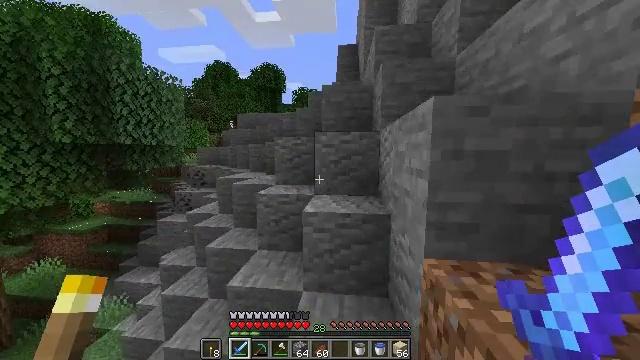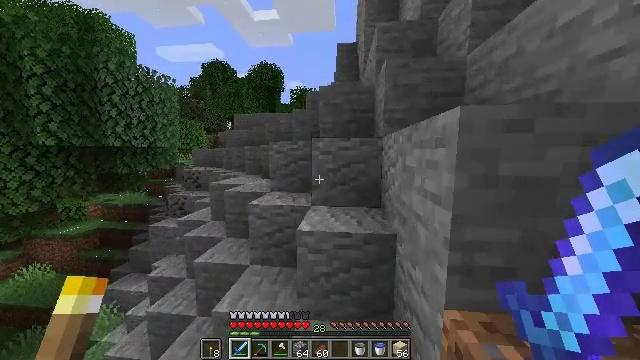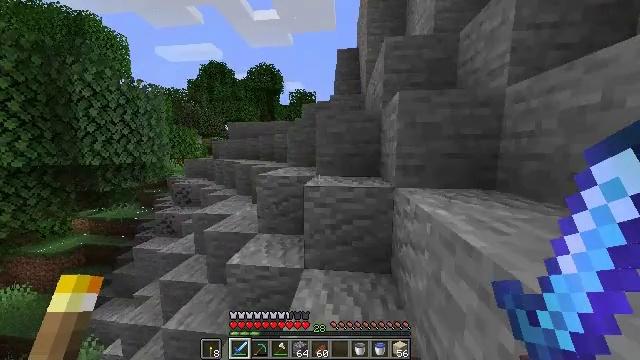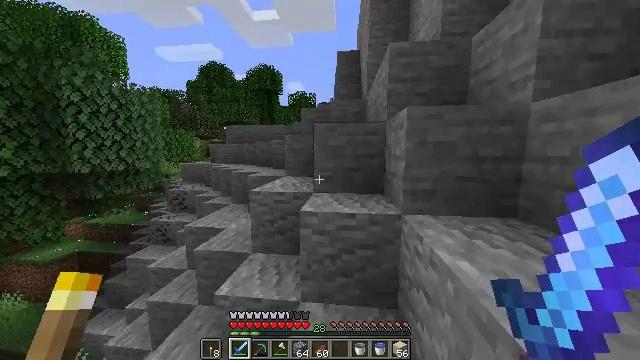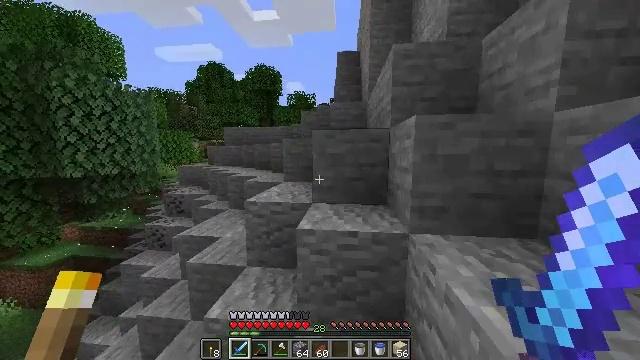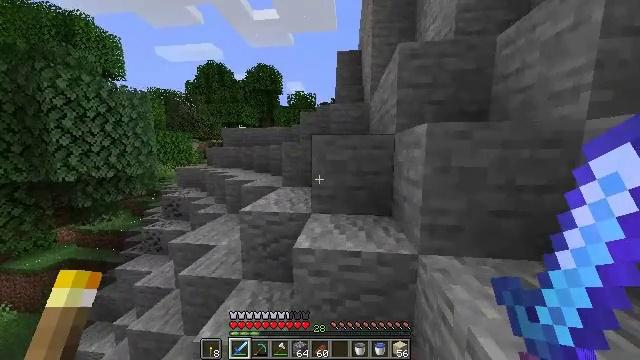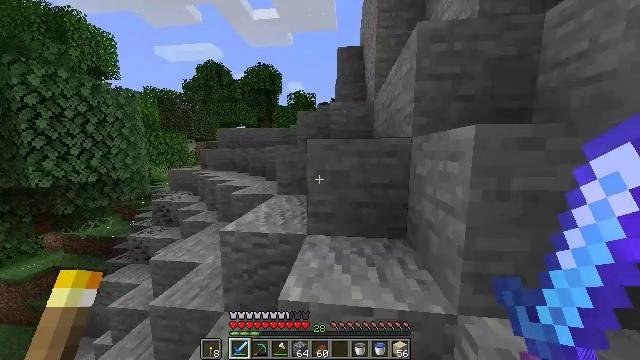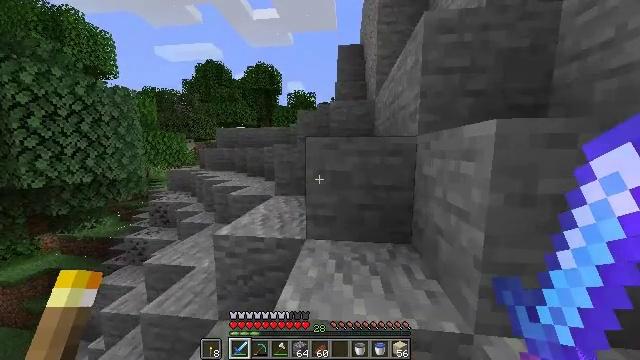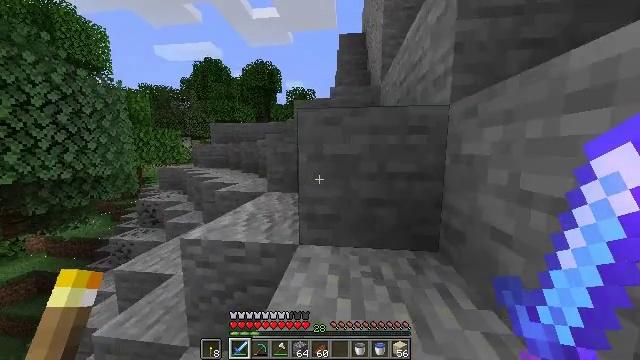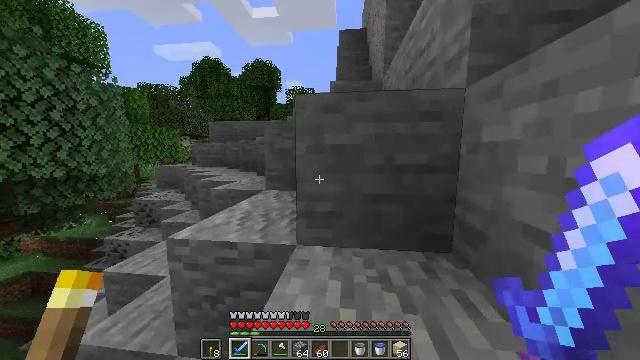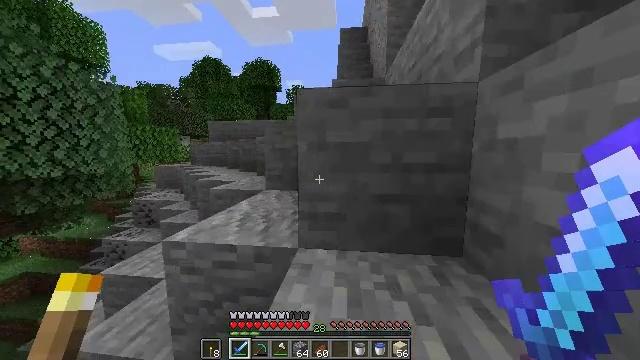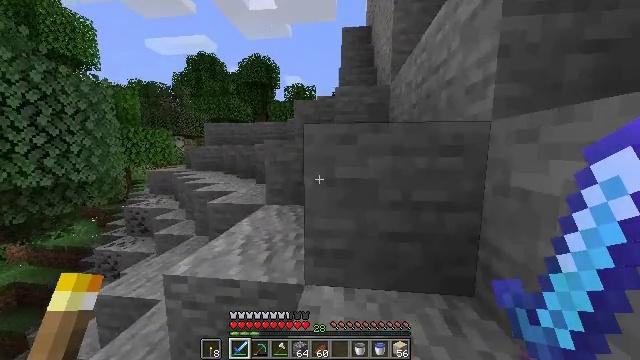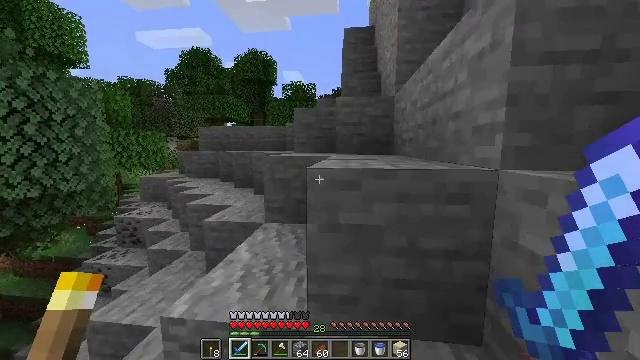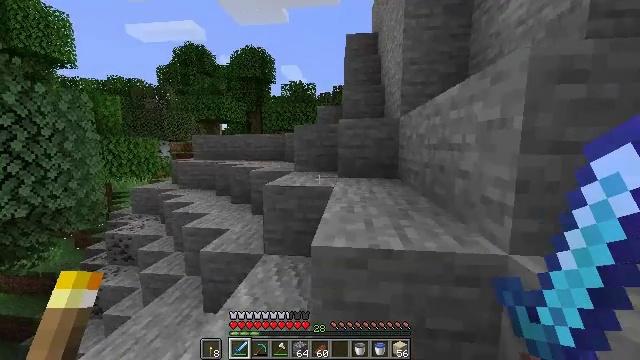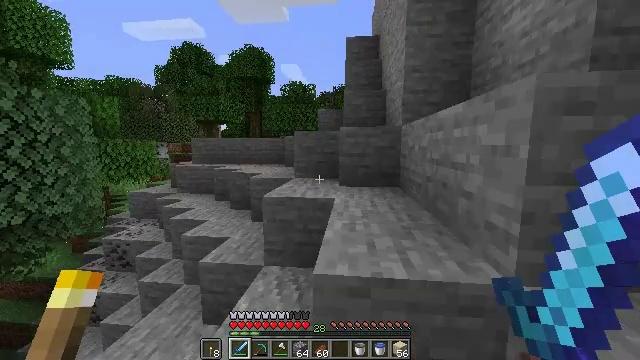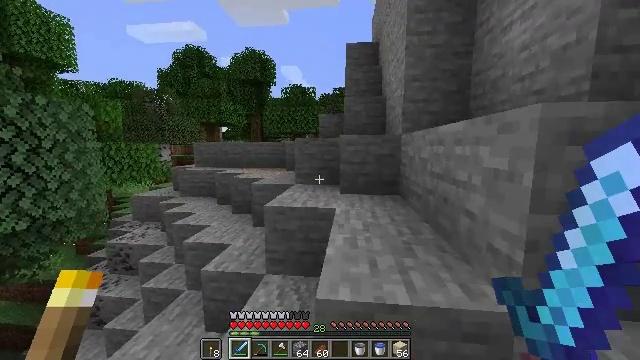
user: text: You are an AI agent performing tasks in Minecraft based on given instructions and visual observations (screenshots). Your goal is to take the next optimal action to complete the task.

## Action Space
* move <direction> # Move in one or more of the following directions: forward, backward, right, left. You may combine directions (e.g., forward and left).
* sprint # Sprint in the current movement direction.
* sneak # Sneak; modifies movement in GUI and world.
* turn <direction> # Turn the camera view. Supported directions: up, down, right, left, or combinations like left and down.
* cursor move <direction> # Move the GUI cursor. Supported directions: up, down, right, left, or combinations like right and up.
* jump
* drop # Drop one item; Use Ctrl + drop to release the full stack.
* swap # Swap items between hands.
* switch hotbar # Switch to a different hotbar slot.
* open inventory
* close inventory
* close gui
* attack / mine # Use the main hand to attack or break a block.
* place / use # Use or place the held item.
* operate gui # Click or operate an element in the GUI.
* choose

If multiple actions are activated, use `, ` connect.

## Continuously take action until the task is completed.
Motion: motion action
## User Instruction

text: Cut down the sugar cane stalks.
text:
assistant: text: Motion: move forward, sprint, jump
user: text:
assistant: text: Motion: move forward, sprint, jump
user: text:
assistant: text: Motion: move forward, sprint, jump
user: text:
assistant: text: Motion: move forward, sprint, jump
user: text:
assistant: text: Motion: move forward, sprint, jump
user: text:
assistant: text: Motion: move forward, sprint, jump
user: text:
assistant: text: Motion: move forward, sprint, jump
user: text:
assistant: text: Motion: move forward, sprint, jump
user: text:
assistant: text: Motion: move forward, sprint, jump
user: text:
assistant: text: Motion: move forward, sprint, jump
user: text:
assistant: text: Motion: move forward, sprint, jump
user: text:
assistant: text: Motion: move forward, sprint, jump
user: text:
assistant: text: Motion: move forward, sprint, jump
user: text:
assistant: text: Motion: move forward, sprint, jump
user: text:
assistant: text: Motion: move forward, sprint, jump
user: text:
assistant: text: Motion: move forward, sprint, jump
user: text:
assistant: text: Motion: move forward, sprint, jump
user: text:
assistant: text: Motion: move forward, sprint, jump
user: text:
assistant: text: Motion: move forward, sprint, jump
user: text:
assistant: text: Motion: move forward, sprint, jump
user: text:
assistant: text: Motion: move forward, sprint, jump
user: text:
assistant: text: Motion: move forward, sprint, jump
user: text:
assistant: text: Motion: move forward, sprint, jump
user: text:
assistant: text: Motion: move forward, sprint, jump
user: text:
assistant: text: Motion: move forward, sprint, jump
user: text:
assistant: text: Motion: move forward, sprint, jump
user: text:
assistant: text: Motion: move forward, sprint, jump
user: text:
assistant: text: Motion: move forward, sprint, jump
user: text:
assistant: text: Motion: move forward, sprint, jump
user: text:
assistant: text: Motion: move forward, sprint, jump